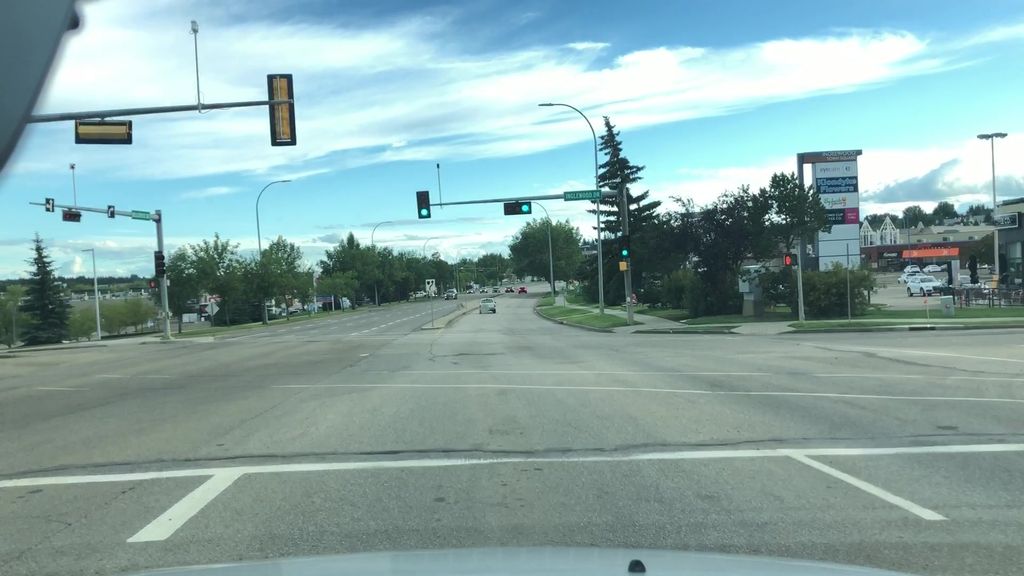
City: edmonton